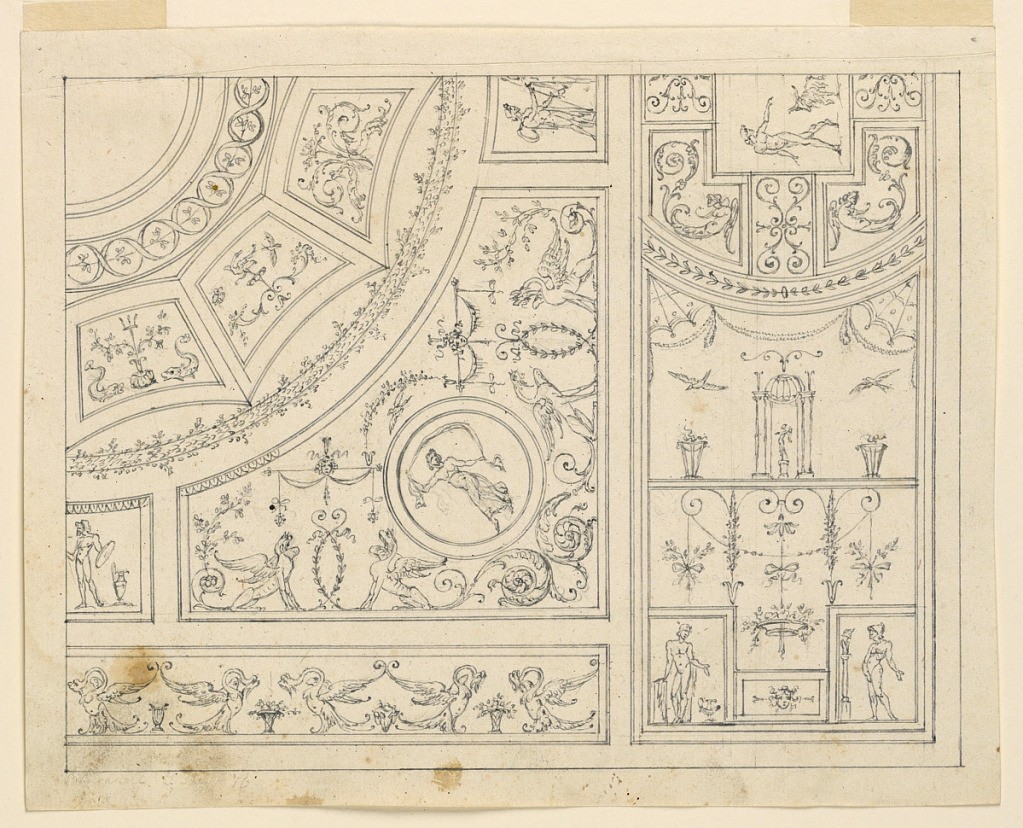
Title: Project for a Ceiling
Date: ca. 1780
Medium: Graphite, pen and ink on paper
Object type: Drawing
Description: Portion of a ceiling shown divided into panels with grotesques.